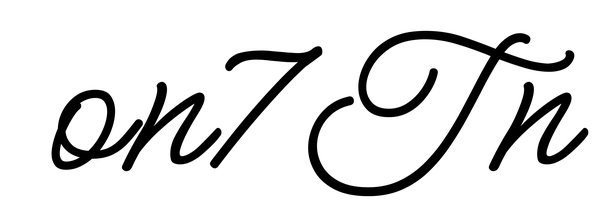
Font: MeowScript-Regular